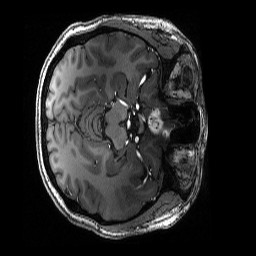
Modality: T1w
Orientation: axial
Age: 24
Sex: female
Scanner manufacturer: siemens
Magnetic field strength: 6.98 T
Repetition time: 3.1 s
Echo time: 0.00252 s